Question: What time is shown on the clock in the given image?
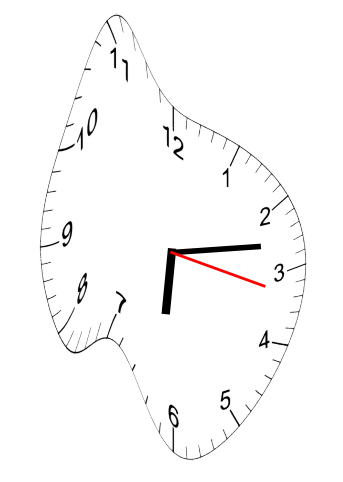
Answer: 06:13:17